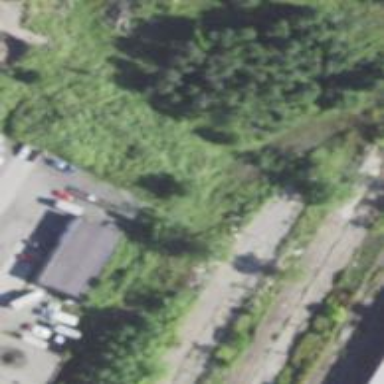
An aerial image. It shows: Abandoned railway.